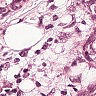
Metastatic tissue present: yes